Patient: sex M, age 65
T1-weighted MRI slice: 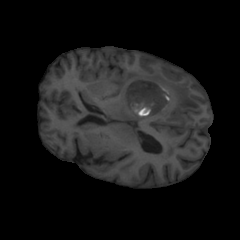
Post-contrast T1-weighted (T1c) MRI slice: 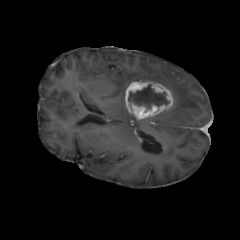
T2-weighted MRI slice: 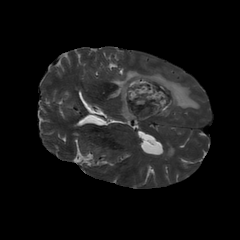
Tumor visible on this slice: yes
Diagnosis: Glioblastoma, IDH-wildtype
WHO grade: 4